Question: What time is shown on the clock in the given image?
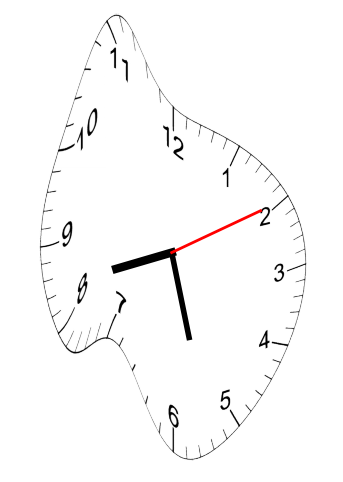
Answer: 08:27:10